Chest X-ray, AP view. Patient: 49 years old, sex F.
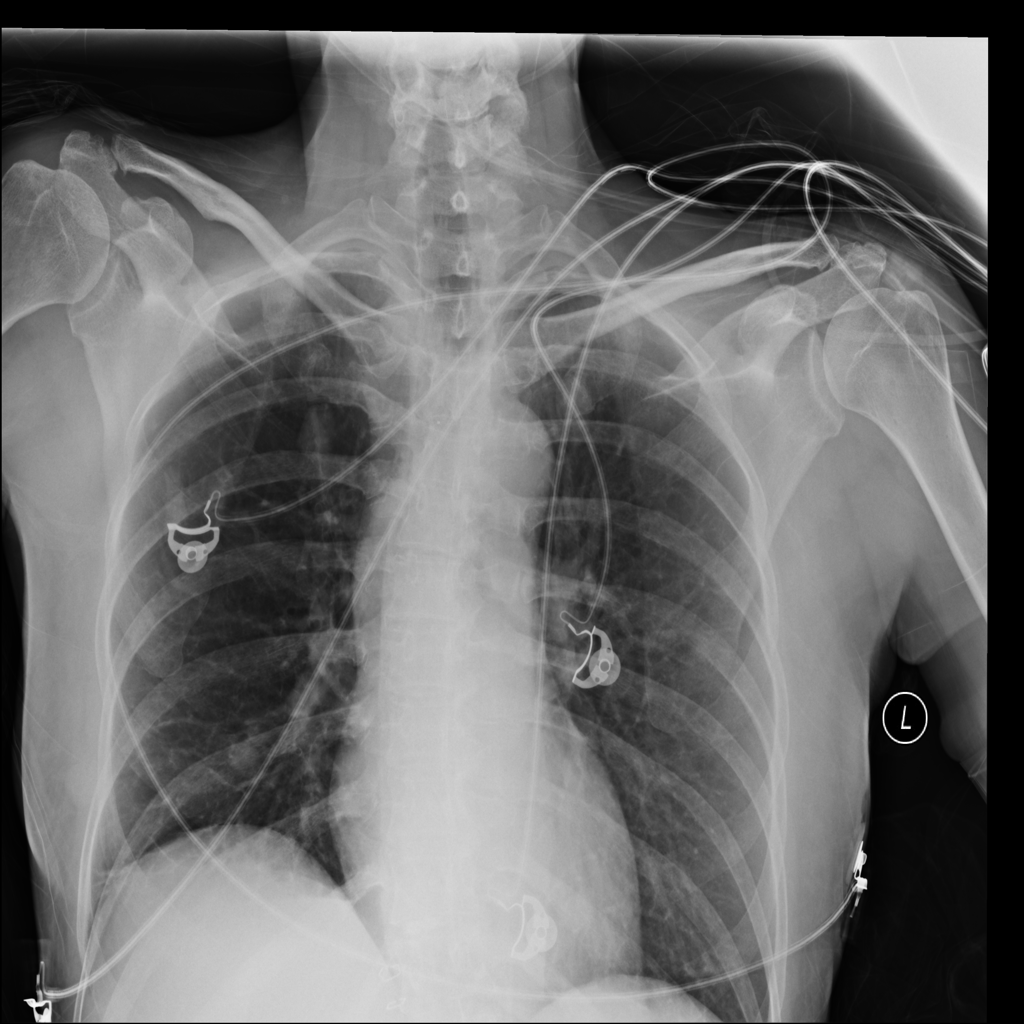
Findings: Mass